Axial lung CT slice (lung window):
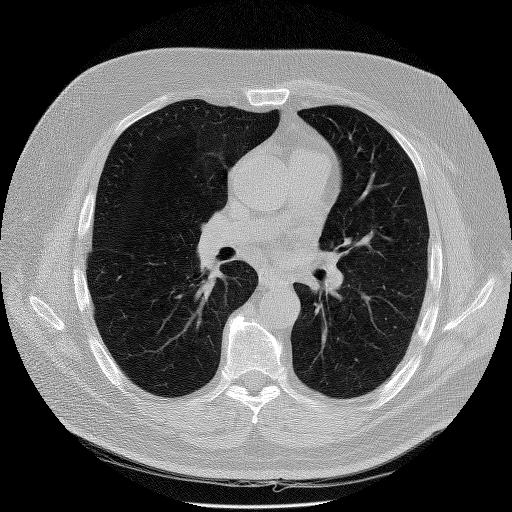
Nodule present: no